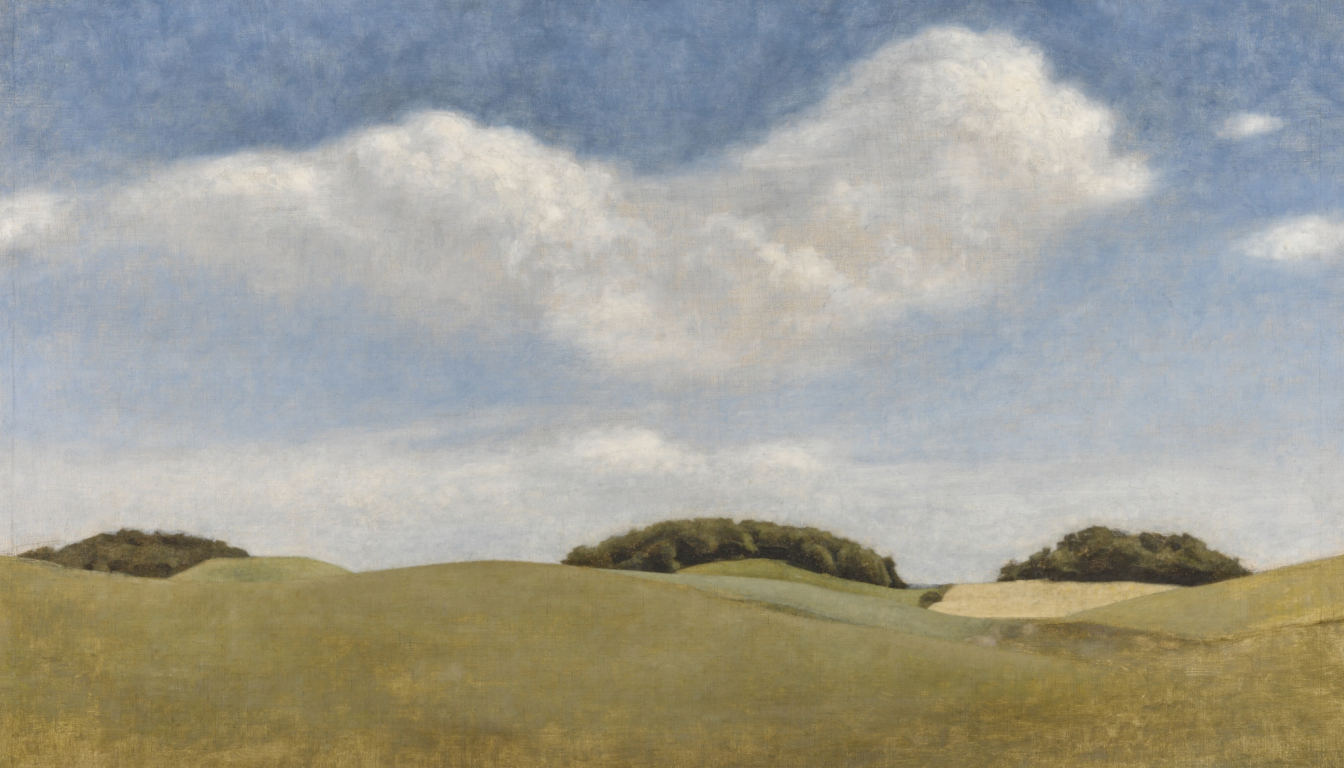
landscape painting, wide, overcast daylight, gently rolling green hills with three clusters of dark trees at low horizon large white cumulus clouds in blue sky dominant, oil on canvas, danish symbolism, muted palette